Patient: sex M, age 48
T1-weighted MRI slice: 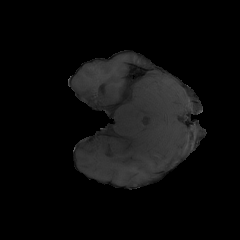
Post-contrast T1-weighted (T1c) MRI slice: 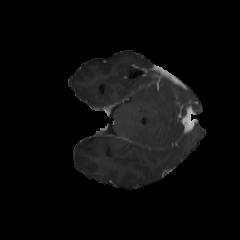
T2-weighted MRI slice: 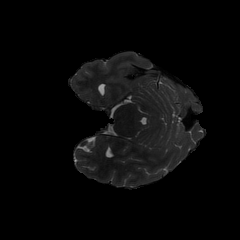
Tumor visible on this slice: no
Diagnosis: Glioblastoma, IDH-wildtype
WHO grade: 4